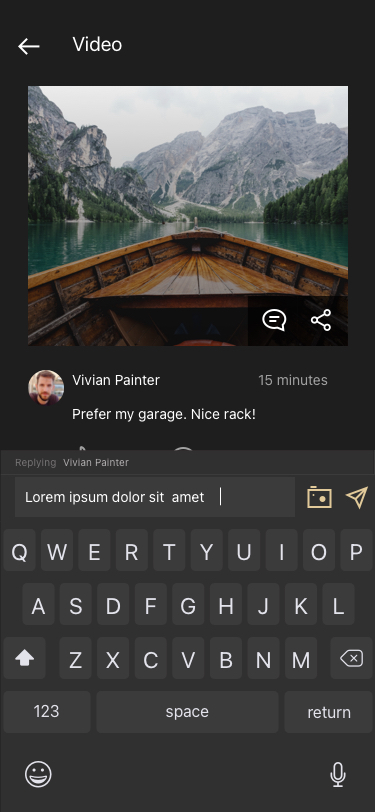
Text in this UI design:
Vivian Painter
Prefer my garage. Nice rack!
15 minutes
Like
Reply
Steven Nix
Lorem ipsum dolor sit amet,
consectetur adipisicing elit, sed do
eiusmod tempor incididunt ut labore.
15 minutes
Like
Reply
return
space
123
M
N
B
V
C
X
Z
L
K
J
H
G
F
D
S
A
P
O
I
U
Y
T
R
E
W
Q
Lorem ipsum dolor sit  amet
Replying
Vivian Painter
Video